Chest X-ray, AP view. Patient: 54 years old, sex M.
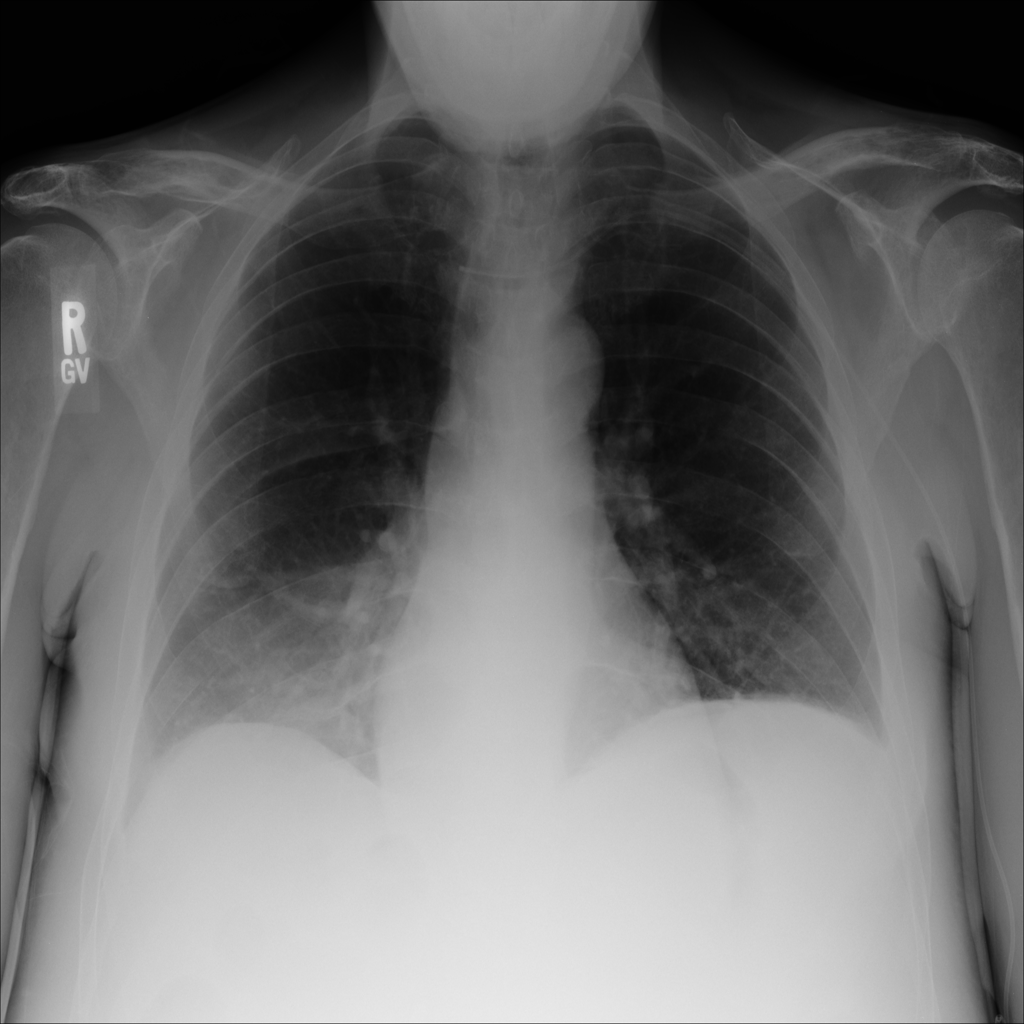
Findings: Effusion